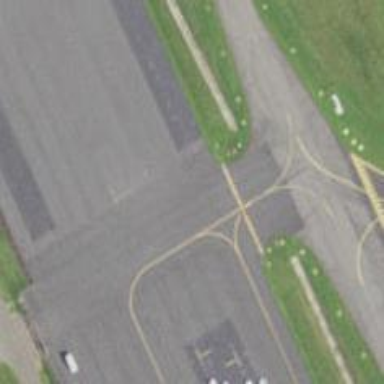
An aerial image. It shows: Image of taxiway at airport.